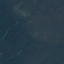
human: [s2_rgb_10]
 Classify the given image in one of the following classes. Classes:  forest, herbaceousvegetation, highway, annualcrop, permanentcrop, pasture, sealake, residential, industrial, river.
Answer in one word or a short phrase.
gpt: Forest